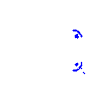
Particle: pion